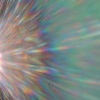
Label: sunburn